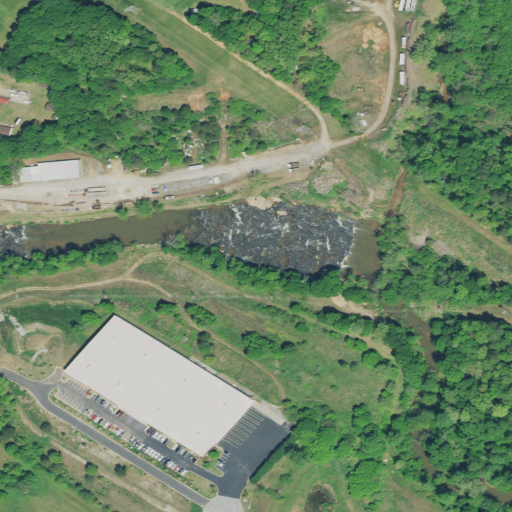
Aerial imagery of bar in South Carolina named Gibbs Shoals containing pasture, deciduous forest, low intensity development, open development, medium intensity development, mixed forest, high intensity development, grassland, shrub, woody wetlands, and open water